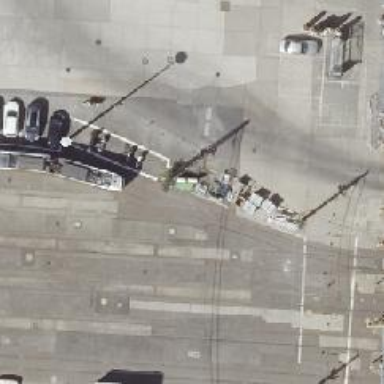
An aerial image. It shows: Tram railway service yard with electrified contact line.